Question: I have this loginscreen class;
'''
/*
* To change this license header, choose License Headers in Project Properties.
* To change this template file, choose Tools | Templates
* and open the template in the editor.
*/
package program;
import java.sql.*;
import javax.swing.JOptionPane;
/**
*
* @author Lacrymae_Ev
*/
public class loginscreen extends javax.swing.JFrame {
public String username;
public String getUsername() {
return username;
}
private String pwd;
public String getPassword() {
return pwd;
}
/**
* Creates new form loginscreen
*/
public loginscreen() {
initComponents();
}
/**
* This method is called from within the constructor to initialize the form.
* WARNING: Do NOT modify this code. The content of this method is always
* regenerated by the Form Editor.
*/
@SuppressWarnings("unchecked")
// <editor-fold defaultstate="collapsed" desc="Generated Code">
private void initComponents() {
Uname_Textfield = new javax.swing.JTextField();
Password_PasswordField = new javax.swing.JPasswordField();
Buton = new javax.swing.JButton();
setDefaultCloseOperation(javax.swing.WindowConstants.EXIT_ON_CLOSE);
setResizable(false);
Buton.setText("Baglan");
Buton.addActionListener(new java.awt.event.ActionListener() {
public void actionPerformed(java.awt.event.ActionEvent evt) {
ButonActionPerformed(evt);
}
});
javax.swing.GroupLayout layout = new javax.swing.GroupLayout(getContentPane());
getContentPane().setLayout(layout);
layout.setHorizontalGroup(
layout.createParallelGroup(javax.swing.GroupLayout.Alignment.LEADING)
.addGroup(layout.createSequentialGroup()
.addGroup(layout.createParallelGroup(javax.swing.GroupLayout.Alignment.LEADING)
.addGroup(layout.createSequentialGroup()
.addGap(10, 10, 10)
.addComponent(Uname_Textfield, javax.swing.GroupLayout.PREFERRED_SIZE, 150, javax.swing.GroupLayout.PREFERRED_SIZE))
.addGroup(layout.createSequentialGroup()
.addGap(10, 10, 10)
.addComponent(Password_PasswordField, javax.swing.GroupLayout.PREFERRED_SIZE, 150, javax.swing.GroupLayout.PREFERRED_SIZE))
.addGroup(layout.createSequentialGroup()
.addGap(54, 54, 54)
.addComponent(Buton)))
.addContainerGap(javax.swing.GroupLayout.DEFAULT_SIZE, Short.MAX_VALUE))
);
layout.setVerticalGroup(
layout.createParallelGroup(javax.swing.GroupLayout.Alignment.LEADING)
.addGroup(layout.createSequentialGroup()
.addGap(11, 11, 11)
.addComponent(Uname_Textfield, javax.swing.GroupLayout.PREFERRED_SIZE, 31, javax.swing.GroupLayout.PREFERRED_SIZE)
.addGap(18, 18, 18)
.addComponent(Password_PasswordField, javax.swing.GroupLayout.PREFERRED_SIZE, 30, javax.swing.GroupLayout.PREFERRED_SIZE)
.addPreferredGap(javax.swing.LayoutStyle.ComponentPlacement.RELATED)
.addComponent(Buton, javax.swing.GroupLayout.PREFERRED_SIZE, 31, javax.swing.GroupLayout.PREFERRED_SIZE)
.addContainerGap(javax.swing.GroupLayout.DEFAULT_SIZE, Short.MAX_VALUE))
);
pack();
setLocationRelativeTo(null);
}// </editor-fold>
private void ButonActionPerformed(java.awt.event.ActionEvent evt) {
// TODO add your handling code here:
String username=Uname_Textfield.getText();
String pwd= new String (Password_PasswordField.getPassword());
try {
Class.forName("com.microsoft.sqlserver.jdbc.SQLServerDriver");
String connectionUrl = "jdbc:sqlserver://192.168.100.100;" + "databaseName=ExampleDB;" + "user=" + username + ";" + "password=" + pwd + ";";
Connection con = DriverManager.getConnection(connectionUrl);
new ProgramPenceresi().setVisible(true);
dispose();
}
catch (SQLException e) {
JOptionPane.showMessageDialog(this, "Wrong username or passwords!");
}
catch (ClassNotFoundException cE) {
System.out.println("Class Not Found Exception: "+ cE.toString());
}
}
/**
* @param args the command line arguments
*/
public static void main(String args[]) {
/* Set the Nimbus look and feel */
//<editor-fold defaultstate="collapsed" desc=" Look and feel setting code (optional) ">
/* If Nimbus (introduced in Java SE 6) is not available, stay with the default look and feel.
* For details see http://download.oracle.com/javase/tutorial/uiswing/lookandfeel/plaf.html
*/
try {
for (javax.swing.UIManager.LookAndFeelInfo info : javax.swing.UIManager.getInstalledLookAndFeels()) {
if ("Nimbus".equals(info.getName())) {
javax.swing.UIManager.setLookAndFeel(info.getClassName());
break;
}
}
} catch (ClassNotFoundException ex) {
java.util.logging.Logger.getLogger(loginscreen.class.getName()).log(java.util.logging.Level.SEVERE, null, ex);
} catch (InstantiationException ex) {
java.util.logging.Logger.getLogger(loginscreen.class.getName()).log(java.util.logging.Level.SEVERE, null, ex);
} catch (IllegalAccessException ex) {
java.util.logging.Logger.getLogger(loginscreen.class.getName()).log(java.util.logging.Level.SEVERE, null, ex);
} catch (javax.swing.UnsupportedLookAndFeelException ex) {
java.util.logging.Logger.getLogger(loginscreen.class.getName()).log(java.util.logging.Level.SEVERE, null, ex);
}
//</editor-fold>
/* Create and display the form */
java.awt.EventQueue.invokeLater(new Runnable() {
public void run() {
new loginscreen().setVisible(true);
}
});
}
// Variables declaration - do not modify
private javax.swing.JButton Buton;
private javax.swing.JPasswordField Password_PasswordField;
private javax.swing.JTextField Uname_Textfield;
// End of variables declaration
}
'''
And i have other class;
'''
/*
* To change this license header, choose License Headers in Project Properties.
* To change this template file, choose Tools | Templates
* and open the template in the editor.
*/
package program;
import java.sql.Connection;
import java.sql.DriverManager;
import java.sql.ResultSet;
import java.sql.Statement;
import javax.swing.JOptionPane;
import net.proteanit.sql.DbUtils;
/**
*
* @author Lacrymae_Ev
*/
public class cagbas extends javax.swing.JFrame {
loginscreen logindetails = new loginscreen ();
String uname = logindetails.getUsername();
String pass = logindetails.getPassword();
private static ResultSet rs;
private static Statement stmt;
private static Connection con;
private static final String query = "select 'AICB',sum(dur) as dur,sum(tot)as tot from exampletable with(nolock)
" +
"where date between '2013-07-01 00:00:00.000' and '2013-07-01 23:59:59.999'
" +
"and id='013'";
/**
* Creates new form cagbas
*/
public cagbas() {
initComponents();
}
/**
* This method is called from within the constructor to initialize the form.
* WARNING: Do NOT modify this code. The content of this method is always
* regenerated by the Form Editor.
*/
@SuppressWarnings("unchecked")
// <editor-fold defaultstate="collapsed" desc="Generated Code">
private void initComponents() {
jScrollPane1 = new javax.swing.JScrollPane();
jTable1 = new javax.swing.JTable();
setDefaultCloseOperation(javax.swing.WindowConstants.EXIT_ON_CLOSE);
jTable1.setModel(DbUtils.resultSetToTableModel(rs));
jScrollPane1.setViewportView(jTable1);
javax.swing.GroupLayout layout = new javax.swing.GroupLayout(getContentPane());
getContentPane().setLayout(layout);
layout.setHorizontalGroup(
layout.createParallelGroup(javax.swing.GroupLayout.Alignment.LEADING)
.addGroup(layout.createSequentialGroup()
.addContainerGap()
.addComponent(jScrollPane1, javax.swing.GroupLayout.PREFERRED_SIZE, 375, javax.swing.GroupLayout.PREFERRED_SIZE)
.addContainerGap(15, Short.MAX_VALUE))
);
layout.setVerticalGroup(
layout.createParallelGroup(javax.swing.GroupLayout.Alignment.LEADING)
.addGroup(layout.createSequentialGroup()
.addContainerGap()
.addComponent(jScrollPane1, javax.swing.GroupLayout.PREFERRED_SIZE, 275, javax.swing.GroupLayout.PREFERRED_SIZE)
.addContainerGap(14, Short.MAX_VALUE))
);
pack();
}// </editor-fold>
/**
* @param args the command line arguments
*/
public static void main(String args[]) {
/* Set the Nimbus look and feel */
//<editor-fold defaultstate="collapsed" desc=" Look and feel setting code (optional) ">
/* If Nimbus (introduced in Java SE 6) is not available, stay with the default look and feel.
* For details see http://download.oracle.com/javase/tutorial/uiswing/lookandfeel/plaf.html
*/
try {
for (javax.swing.UIManager.LookAndFeelInfo info : javax.swing.UIManager.getInstalledLookAndFeels()) {
if ("Nimbus".equals(info.getName())) {
javax.swing.UIManager.setLookAndFeel(info.getClassName());
break;
}
}
} catch (ClassNotFoundException ex) {
java.util.logging.Logger.getLogger(cagbas.class.getName()).log(java.util.logging.Level.SEVERE, null, ex);
} catch (InstantiationException ex) {
java.util.logging.Logger.getLogger(cagbas.class.getName()).log(java.util.logging.Level.SEVERE, null, ex);
} catch (IllegalAccessException ex) {
java.util.logging.Logger.getLogger(cagbas.class.getName()).log(java.util.logging.Level.SEVERE, null, ex);
} catch (javax.swing.UnsupportedLookAndFeelException ex) {
java.util.logging.Logger.getLogger(cagbas.class.getName()).log(java.util.logging.Level.SEVERE, null, ex);
}
//</editor-fold>
try
{
Class.forName("com.microsoft.sqlserver.jdbc.SQLServerDriver");
String connectionUrl = "jdbc:sqlserver://192.168.100.100;" + "databaseName=ExampleDB;" + "user=" + uname + ";" + "password=" + pass + ";";
Connection con = DriverManager.getConnection(connectionUrl);
stmt = con.createStatement();
rs = stmt.executeQuery(query);
}
catch(Exception ex)
{
JOptionPane.showMessageDialog(null, ex.toString());
}
/* Create and display the form */
java.awt.EventQueue.invokeLater(new Runnable() {
public void run() {
new cagbas().setVisible(true);
}
});
}
// Variables declaration - do not modify
private javax.swing.JScrollPane jScrollPane1;
private javax.swing.JTable jTable1;
// End of variables declaration
}
'''
But i have problem in cagbas.java because when i start this class java return below error;

I understand i cant use non-static obj in main method. But how i can use first user entered true username and password in my program ?
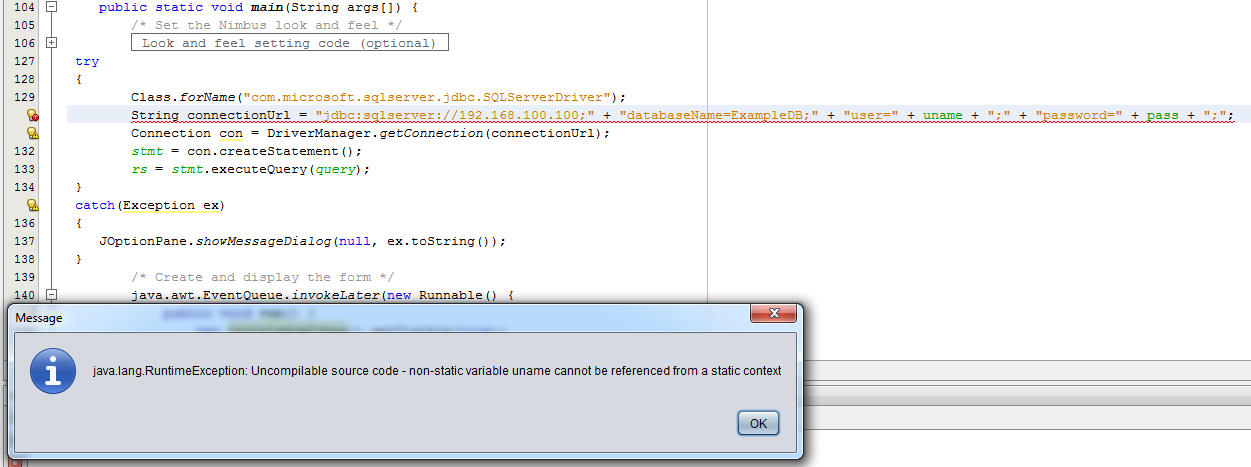
Answer: One problem I see is that your LoginScreen class is a JFrame, and a JFrame's behavior is to not stop program flow from the calling code when it is displayed, so even if you could extract the login name and password from this object in your later code, you'll be extracting it too early, before the user has had a time to enter anything.
Suggestions:
- - - - - - 'public String getUserName()''public char[] getPassword()'- -
---
Note also that a JOptionPane is really nothing more than a modal JDialog, and this can be used for your purposes as well, and easily too. For example, in the example code below I create an InputForm JPanel and then place that JPanel into the JOptionPane:
'''
import java.awt.GridBagConstraints;
import java.awt.GridBagLayout;
import java.awt.Insets;
import java.awt.event.ActionEvent;
import java.awt.event.KeyEvent;
import javax.swing.*;
@SuppressWarnings("serial")
public class MainFoo extends JPanel {
private static final int COLUMNS = 10;
private JTextField userNameField = new JTextField(COLUMNS);
private JTextField passwordField = new JTextField(COLUMNS);
private InputForm inputForm = new InputForm();
public MainFoo() {
add(new JLabel("User Name:"));
add(userNameField);
add(Box.createHorizontalStrut(15));
add(new JLabel("Password:"));
add(passwordField);
add(new JButton(new LogInAction("Log in", KeyEvent.VK_L)));
}
private class LogInAction extends AbstractAction {
public LogInAction(String name, int mnemonic) {
super(name);
putValue(MNEMONIC_KEY, mnemonic);
}
@Override
public void actionPerformed(ActionEvent e) {
int result = JOptionPane.showConfirmDialog(null, inputForm, "Input Form",
JOptionPane.OK_CANCEL_OPTION, JOptionPane.PLAIN_MESSAGE);
if (result == JOptionPane.OK_OPTION) {
userNameField.setText(inputForm.getUserName());
// ***** never do this! *****
// Never change a password into a String.
// This is for demo purposes only.
passwordField.setText(new String(inputForm.getPassword()));
}
}
}
private static void createAndShowGui() {
JFrame frame = new JFrame("MainFoo");
frame.setDefaultCloseOperation(JFrame.EXIT_ON_CLOSE);
frame.getContentPane().add(new MainFoo());
frame.pack();
frame.setLocationRelativeTo(null);
frame.setVisible(true);
}
public static void main(String[] args) {
SwingUtilities.invokeLater(new Runnable() {
public void run() {
createAndShowGui();
}
});
}
}
@SuppressWarnings("serial")
class InputForm extends JPanel {
private static final int COLUMNS = 10;
private static final int GAP = 3;
private static final Insets LABEL_INSETS = new Insets(GAP, GAP, GAP, 15);
private static final Insets TEXTFIELD_INSETS = new Insets(GAP, GAP, GAP, GAP);
private JTextField userNameField = new JTextField(COLUMNS);
private JPasswordField passwordField = new JPasswordField(COLUMNS);
public InputForm() {
setLayout(new GridBagLayout());
addLabel("User Name:", 0);
addTextField(userNameField, 0);
addLabel("Password:", 1);
addTextField(passwordField, 1);
}
public String getUserName() {
return userNameField.getText();
}
public char[] getPassword() {
return passwordField.getPassword();
}
private void addTextField(JTextField field, int row) {
GridBagConstraints gbc = new GridBagConstraints();
gbc.gridwidth = 1;
gbc.gridheight = 1;
gbc.gridx = 1;
gbc.gridy = row;
gbc.anchor = GridBagConstraints.EAST;
gbc.fill = GridBagConstraints.HORIZONTAL;
gbc.insets = TEXTFIELD_INSETS;
gbc.weightx = 1.0;
gbc.weighty = 1.0;
add(field, gbc);
}
private void addLabel(String text, int row) {
GridBagConstraints gbc = new GridBagConstraints();
gbc.gridwidth = 1;
gbc.gridheight = 1;
gbc.gridx = 0;
gbc.gridy = row;
gbc.anchor = GridBagConstraints.WEST;
gbc.fill = GridBagConstraints.BOTH;
gbc.insets = LABEL_INSETS;
gbc.weightx = 1.0;
gbc.weighty = 1.0;
add(new JLabel(text), gbc);
}
}
'''